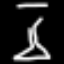
Label: hourglass